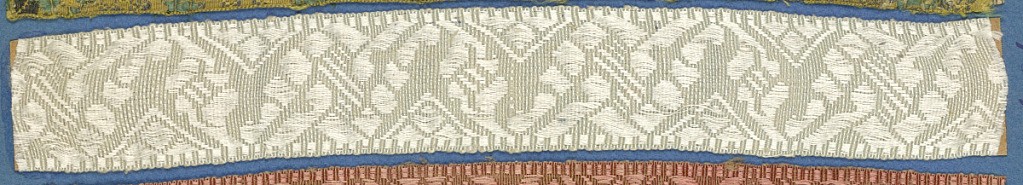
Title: Trimming
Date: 19th century
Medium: silk Technique: woven
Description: White trimming fragment in a design of an ornamented zigzag band.